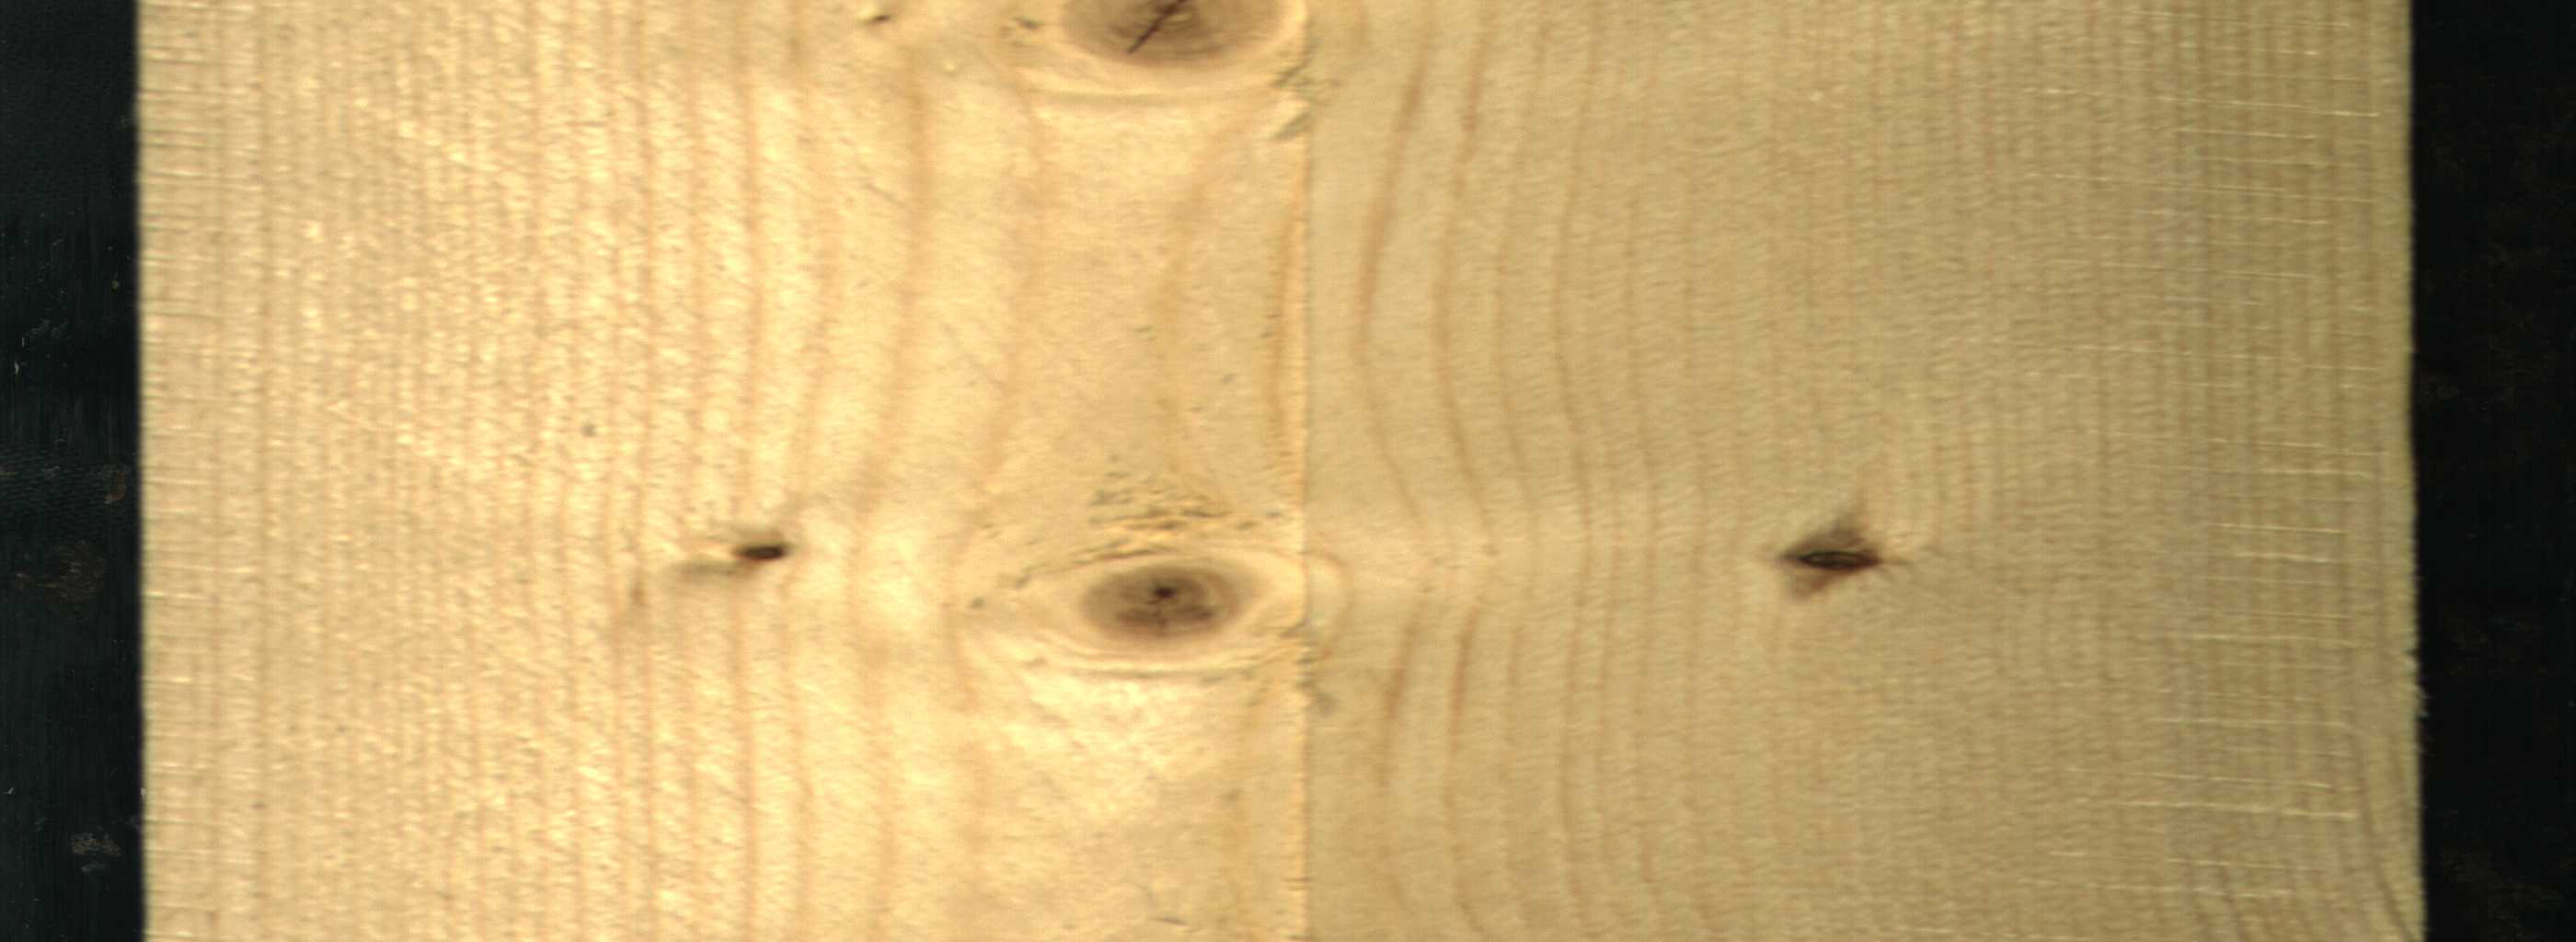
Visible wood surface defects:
knot_with_crack
Dead_Knot
Live_Knot
Live_Knot